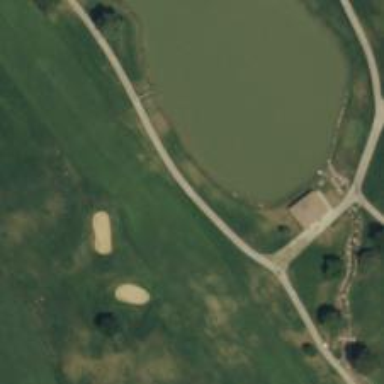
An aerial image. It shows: Path for both roads and golfers.